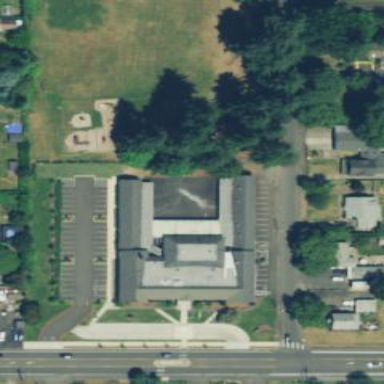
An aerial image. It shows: School building.